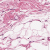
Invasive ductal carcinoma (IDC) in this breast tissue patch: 0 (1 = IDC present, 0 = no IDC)